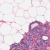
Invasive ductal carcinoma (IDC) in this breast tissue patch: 0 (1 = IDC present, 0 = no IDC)